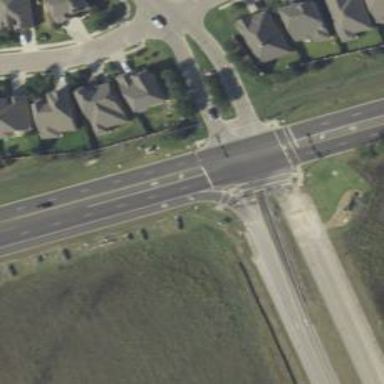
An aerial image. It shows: Secondary link road.